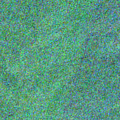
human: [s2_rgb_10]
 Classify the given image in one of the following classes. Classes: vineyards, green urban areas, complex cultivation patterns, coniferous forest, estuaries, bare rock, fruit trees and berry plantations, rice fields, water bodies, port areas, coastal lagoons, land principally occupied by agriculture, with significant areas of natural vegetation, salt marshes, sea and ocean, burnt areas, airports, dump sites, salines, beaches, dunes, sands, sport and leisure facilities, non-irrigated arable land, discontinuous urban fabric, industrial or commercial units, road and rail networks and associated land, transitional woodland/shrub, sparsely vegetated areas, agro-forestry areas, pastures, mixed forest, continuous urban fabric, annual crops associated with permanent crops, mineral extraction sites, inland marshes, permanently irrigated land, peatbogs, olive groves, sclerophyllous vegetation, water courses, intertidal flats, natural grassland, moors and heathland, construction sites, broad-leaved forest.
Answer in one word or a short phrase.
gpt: water bodies